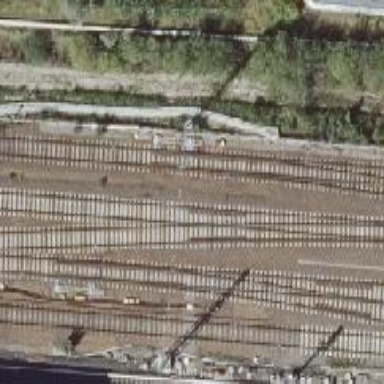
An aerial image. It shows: Railway switch with the turnout side on the right.